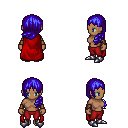
a pixel art fantasy rpg character, female body template, human, dark skin, red cape, red pants, blue left-swept hairstyle, cloth bracers, metal boots, four views (front, back, left, right), 2x2 character sprite sheet, small pixel art, hard edges, no anti-aliasing